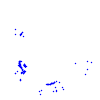
Particle: pion